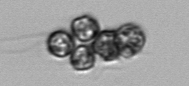
Label: Corymbellus